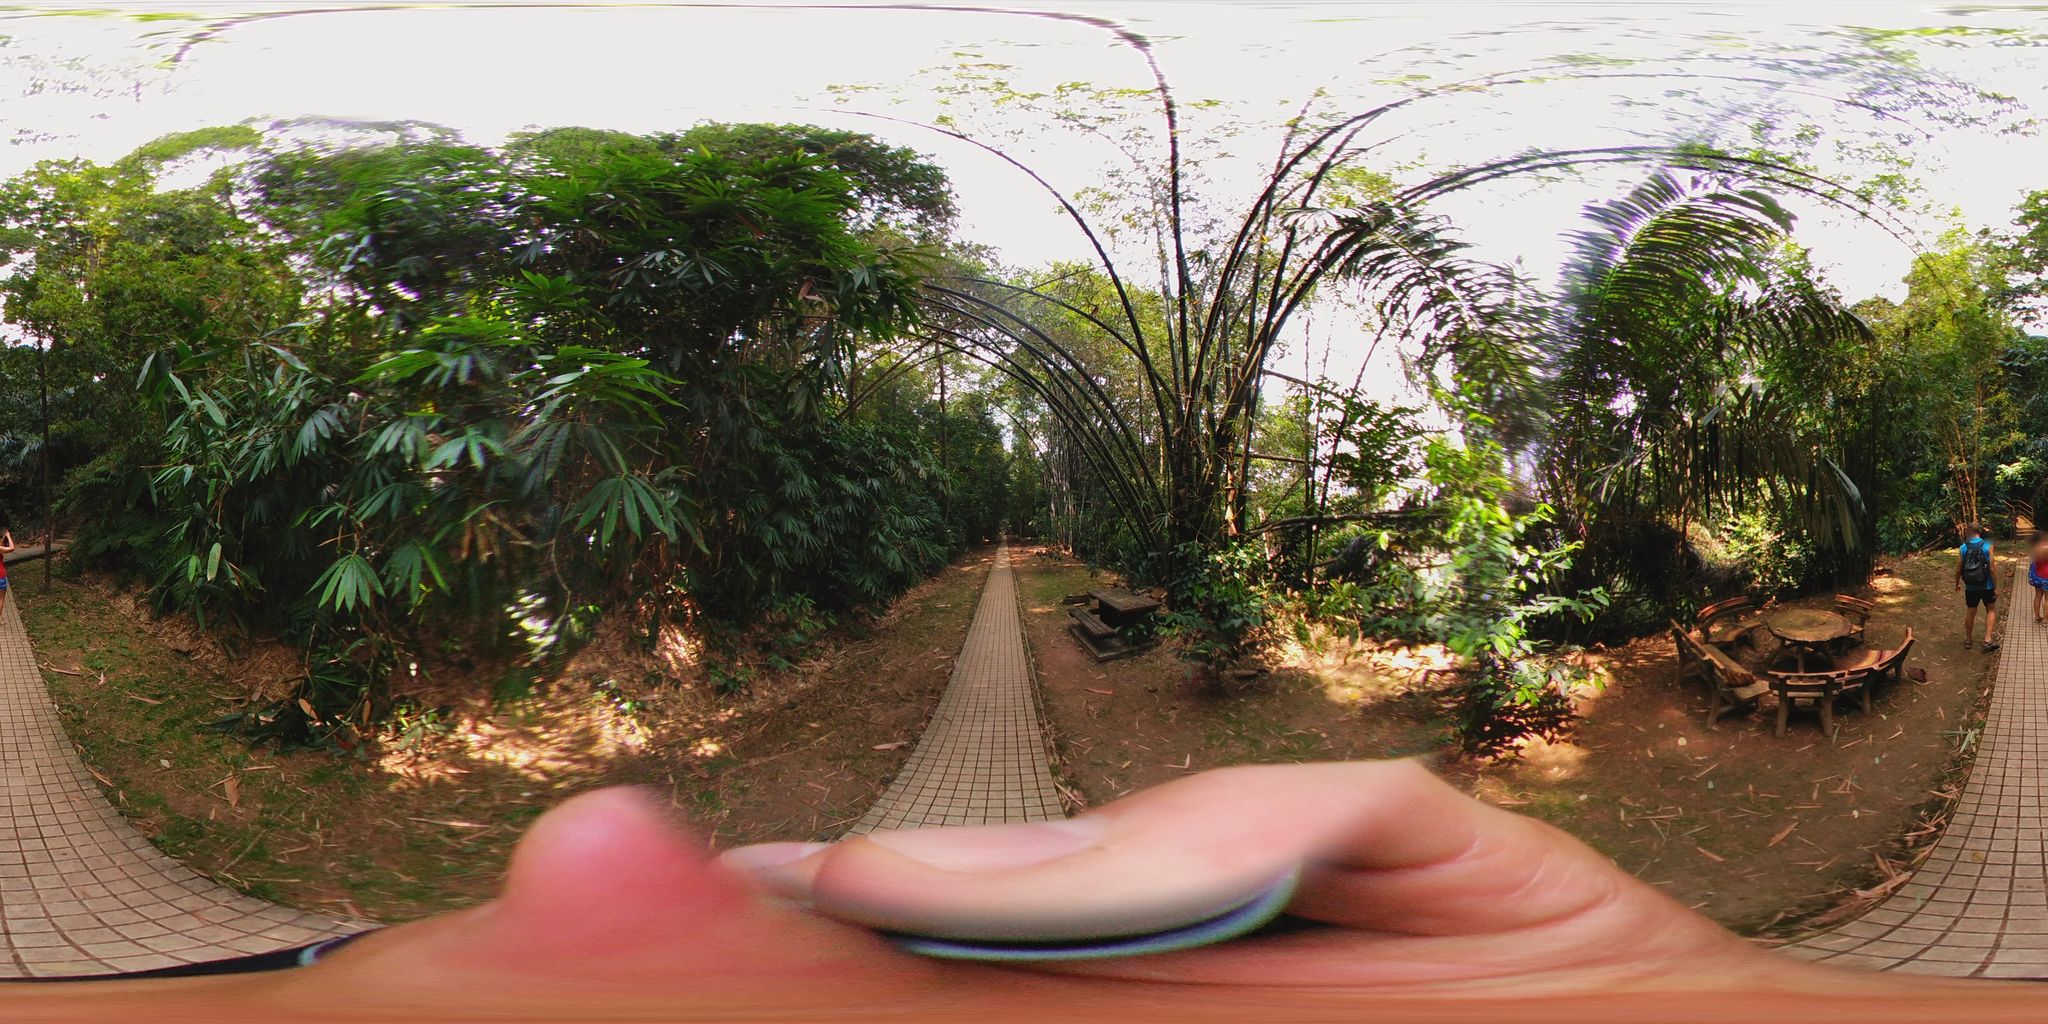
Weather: clear
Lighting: day
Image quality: slightly poor
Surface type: walking surface
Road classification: track, footway
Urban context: urban centre
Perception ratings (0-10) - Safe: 1.15, Lively: 6.64, Beautiful: 2.36, Boring: 4.04, Depressing: 6.24, Wealthy: 2.48